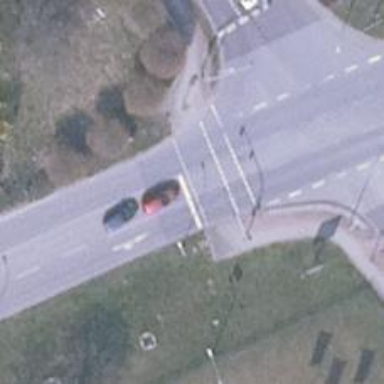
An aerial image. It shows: Road with traffic signals. The crossing is controlled by traffic signals.